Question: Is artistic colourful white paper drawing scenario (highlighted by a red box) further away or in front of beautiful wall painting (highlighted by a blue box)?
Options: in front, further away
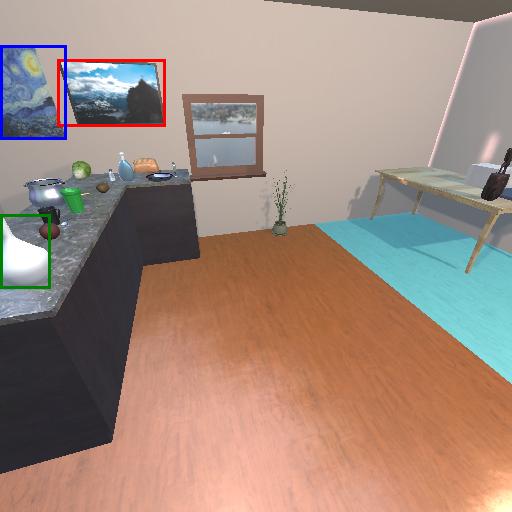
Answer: in front